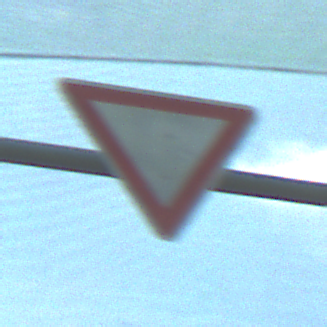
Verkehrszeichen: VorfahrtGewaehren
Umgebung: Roofed, Special
Tageszeit: MorningAfternoon
Wetter: PartlyCloudy
Licht: Natural
Jahreszeit: NotSpecified
Kontrast: MediumContrast